Here is the time-frequency representation (spectrogram) of a rolling-element bearing's vibration measurement. Based on the visible evidence, which condition applies: normal, inner_race, outer_race, ball?
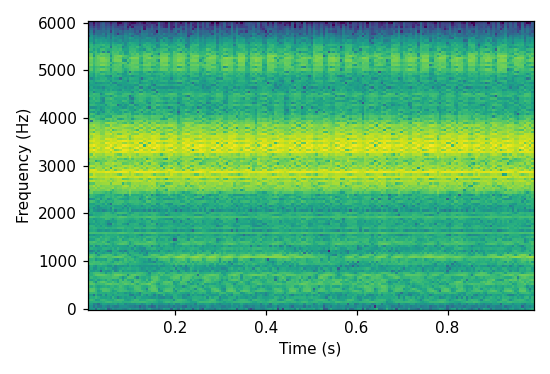
Answer: outer_race